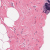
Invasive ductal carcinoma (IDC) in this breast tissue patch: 0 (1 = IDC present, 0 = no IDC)